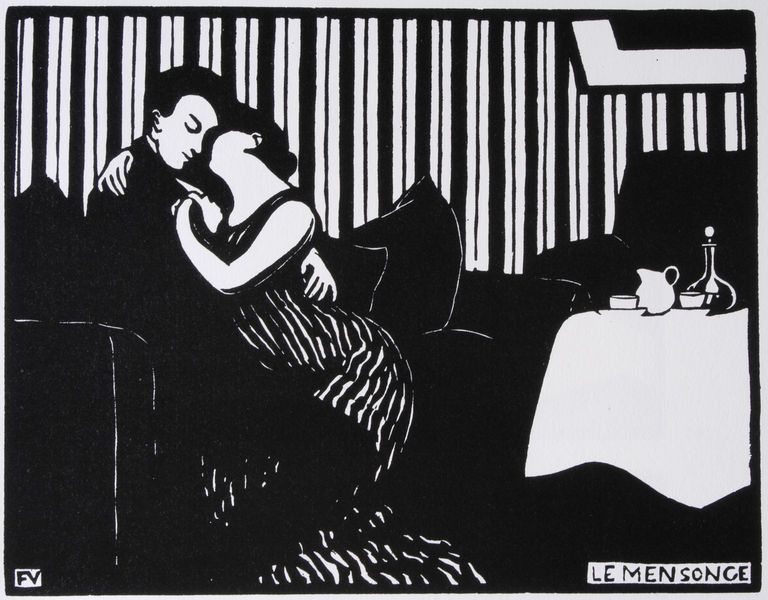
Titel: Die Verlogenheit
aus der Serie der "Intimités"
Künstler: Félix Vallotton
Standort: Zürich
Institution: ETH Graphische Sammlung
Schlagwörter: hand, kopf, mann, weiß, sitzen, caffee, fenster, frankreich, frau, frisur, kleid, paris, profil, raum, schwarz, tisch, zeichnung, zimmer, expressionismus, anzug, flasche, trinken, wand, arm, arme, gesicht, rahmen, bild, hals, hände, innenraum, signatur, tischdecke, tischtuch, interieur, sessel, sitzend, paar, kanne, bein, holzschnitt, vallotton, bilderrahmen, kuss, liebe, sofa, umarmung, wohnzimmer, valloton, grafik, graphik, felix vallotton, figuren, französisch, romantik, kissen, wein, jugendstil, polster, tapete, kaffee, gestreift, kerze, streifen, tasse, tee, couch, knie, umarmen, restaurant, geschirr, druck, druckgraphik, linolschnitt, lithographie, schwarz-weiss, monogramm, radierung, text, holzschnit, schmusen, pölster, scherenschnitt, anschmiegen, felix vallote, karaffe, kännchen, le men songe, liebespaar, linoleum, lüge, mensonce, romatisch, sofakissen, streifentapete, tassen, untertassen, öllicht, gedeck, schoss, teetisch, zärtlich, tapeziert, fv, baar, mensonge